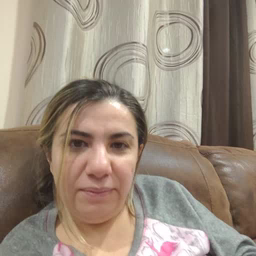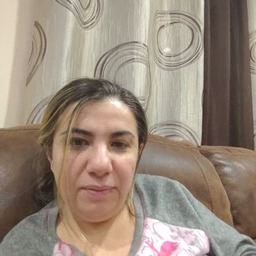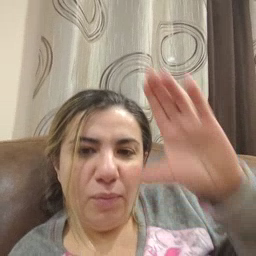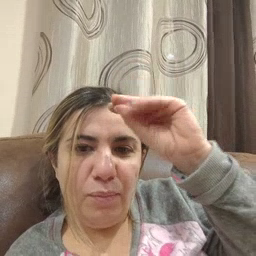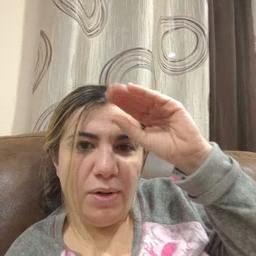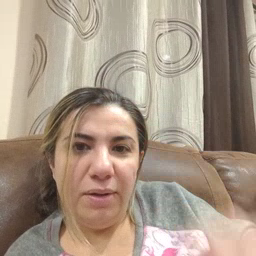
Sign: boy